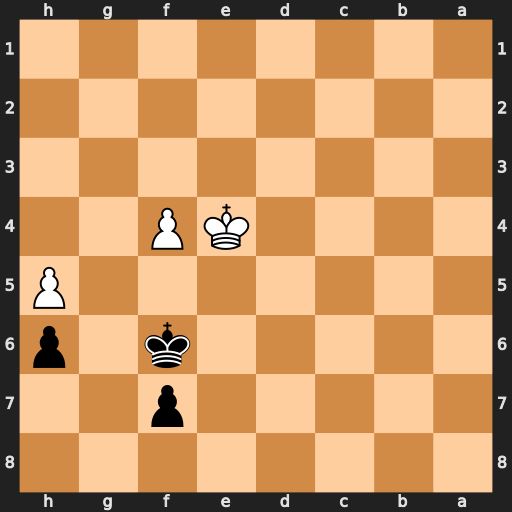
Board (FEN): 8/5p2/5k1p/7P/4KP2/8/8/8
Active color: b
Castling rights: -
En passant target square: -
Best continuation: Ke6 f5+ Kd6 Kd4 f6